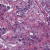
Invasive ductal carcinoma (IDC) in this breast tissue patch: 1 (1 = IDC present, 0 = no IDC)